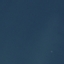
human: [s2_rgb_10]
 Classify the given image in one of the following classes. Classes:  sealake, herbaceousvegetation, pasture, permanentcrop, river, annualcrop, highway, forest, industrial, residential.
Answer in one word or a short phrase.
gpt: SeaLake